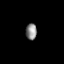
Tissue: prostate
Cell type: Fibroblasts
Senescence score: 0.7191
Nuclear area (px): 177
Mean DAPI intensity: 137.842